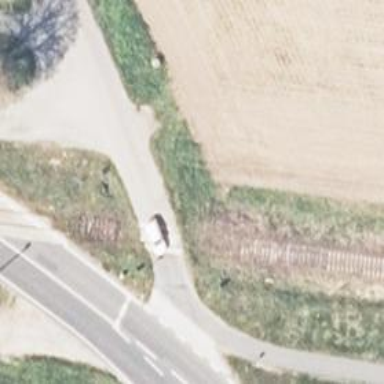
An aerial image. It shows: Abandoned railway.